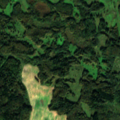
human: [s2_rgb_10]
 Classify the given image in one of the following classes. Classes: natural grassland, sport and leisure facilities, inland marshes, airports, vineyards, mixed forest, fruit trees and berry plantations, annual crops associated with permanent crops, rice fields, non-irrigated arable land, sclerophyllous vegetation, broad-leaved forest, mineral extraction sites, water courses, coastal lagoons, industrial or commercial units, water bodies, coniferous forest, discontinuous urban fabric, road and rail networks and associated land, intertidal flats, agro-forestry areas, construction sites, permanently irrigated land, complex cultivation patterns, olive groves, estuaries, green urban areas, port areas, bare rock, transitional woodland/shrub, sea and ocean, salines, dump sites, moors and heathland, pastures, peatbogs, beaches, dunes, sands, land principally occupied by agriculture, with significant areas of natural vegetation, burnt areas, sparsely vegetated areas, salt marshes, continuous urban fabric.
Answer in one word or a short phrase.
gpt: non-irrigated arable land, land principally occupied by agriculture, with significant areas of natural vegetation, mixed forest, transitional woodland/shrub